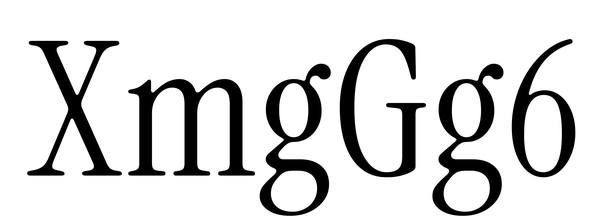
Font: InstrumentSerif-Regular